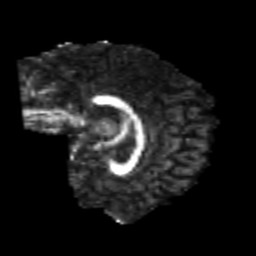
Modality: FA
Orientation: sagittal
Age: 20
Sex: female
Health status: healthy
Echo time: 0.074 s